Question: I have to store profiles of farmers. For this I have 'MST_FarmerProfile' as main table which contains 'personDetails_Id,bankDetails_Id,contactDetails_Id' as foreign keys for storing personal details, bank details and contact Details in different tables.
Now the main thing is whenever i update a record, modified details are saved in same table while previous records are saved in 'personal details history, bank details history and contact Details history' tables which again contains 'personDetails_Id,bankDetails_Id,contactDetails_Id' respectively as foreign keys. Basically we need to keep trail of updated records. Following is my database schema:

I have tried using joins but the problem is suppose i update same record two times, each history table will contain 2 rows with same foreign key thus my join gives 2X2X2=8 records, whereas i need only 2.
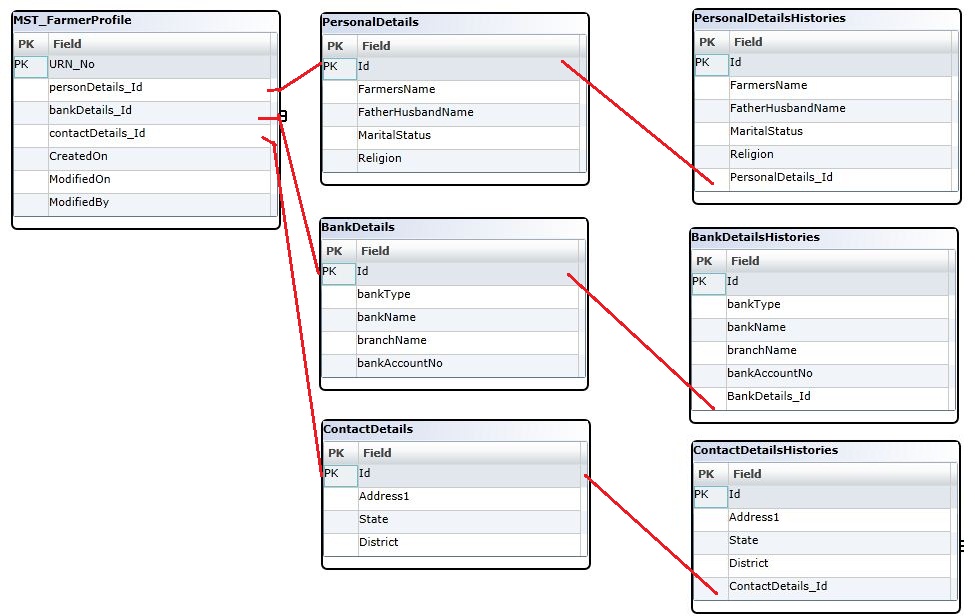
Answer: I did this and it worked:
'''
List<FarmerDetailsReport> fdr =
(from fp in RptdataAccess.MST_FarmerProfile
join pdh in RptdataAccess.PersonalDetailsHistory on fp.personDetails.Id equals pdh.PersonalDetails.Id
join cdh in RptdataAccess.ContactDetailsHistory on fp.contactDetails.Id equals cdh.ContactDetails.Id
join bdh in RptdataAccess.BankDetailsHistory on fp.bankDetails.Id equals bdh.BankDetails.Id
select new FarmerDetailsReport
{
FarmerURNNo = fp.URN_No,
CreatedBy = fp.UserId,
CreatedOn = fp.CreatedOn,
FarmerName = pdh.FarmersName,
FatherOrHusbandName = pdh.FatherHusbandName,
DateofBirth = pdh.DateOfBirth,
Gender = pdh.IsMale.ToLower() == "yes" ? "Male" : "Female",
MaritalStatus = pdh.MaritalStatus,
Religion = pdh.Religion.ToLower() == "other" ? pdh.otherReligion : pdh.Religion,
TypeofBank = bdh.bankType,
BankName = bdh.bankName,
BranchName = bdh.branchName,
BankAccountNo = bdh.bankAccountNo,
Address1 = cdh.Address1,
State = cdh.State,
District = cdh.District,
UpdatedOn = pdh.ChangedOn,
UpdatedBy = pdh.ChangedBy
} ).GroupBy(p => new { p.UpdatedOn }).Select(g => g.FirstOrDefault()).ToList();
'''